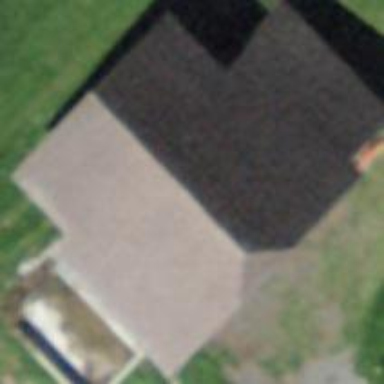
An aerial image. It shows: Barn.